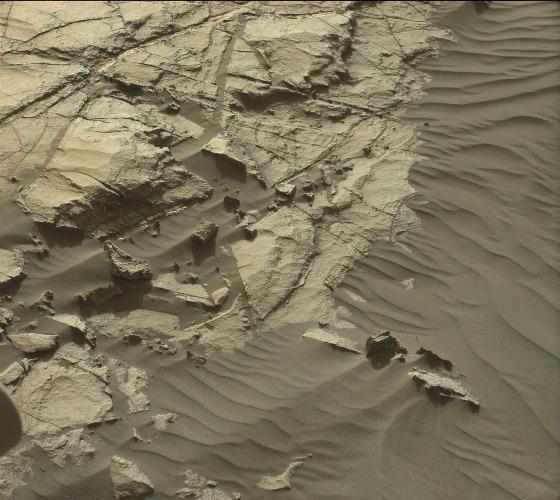
Terrain classes present: Bedrock, Gravel / Sand / Soil, Rock, Shadow, Sky / Distant Mountains